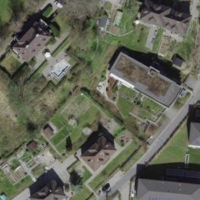
EUNIS habitat code: 55
Species observed at this site:
Rhamnus cathartica